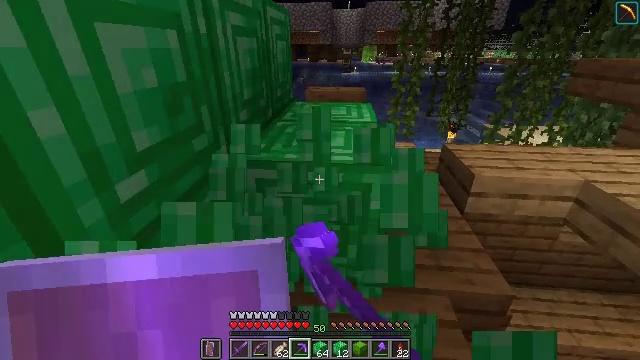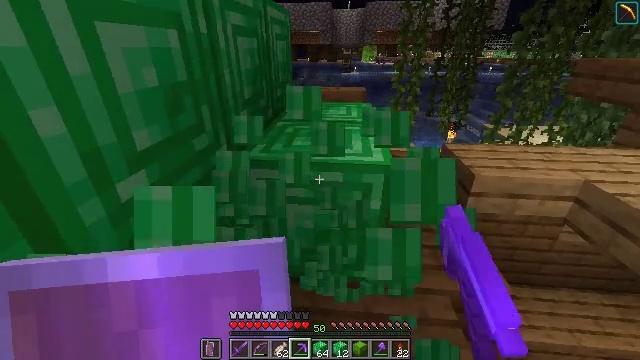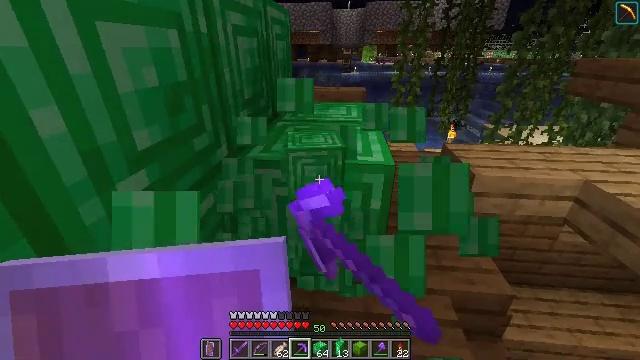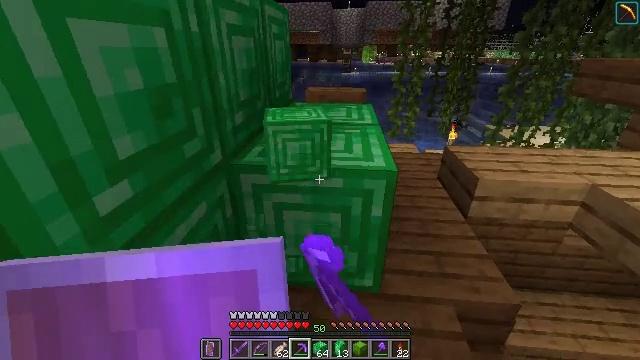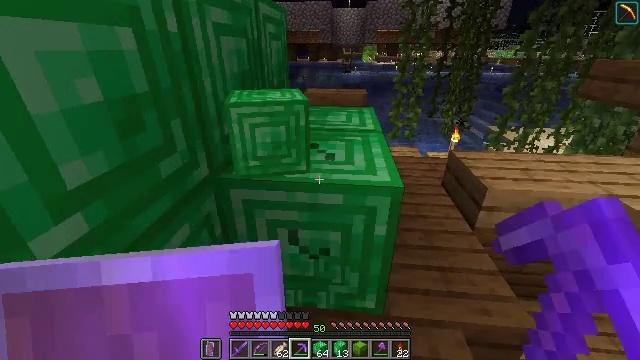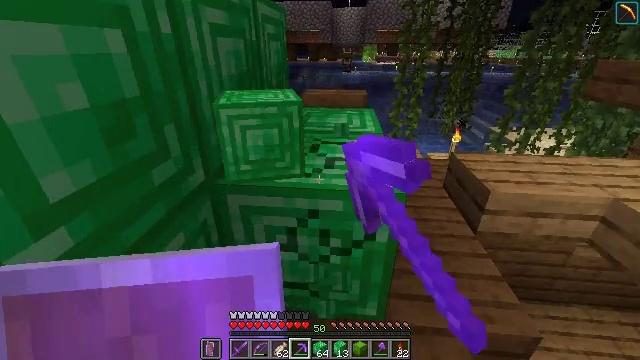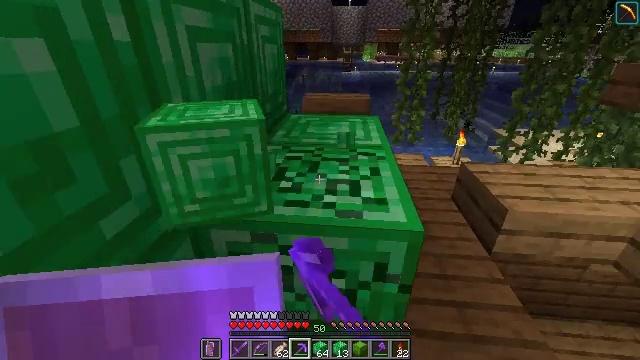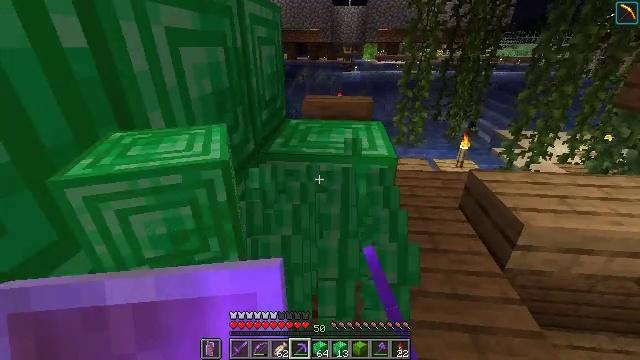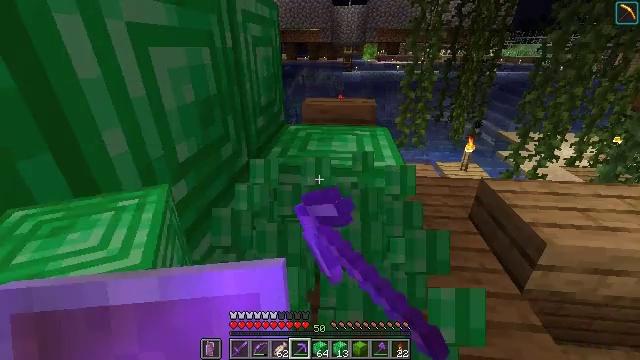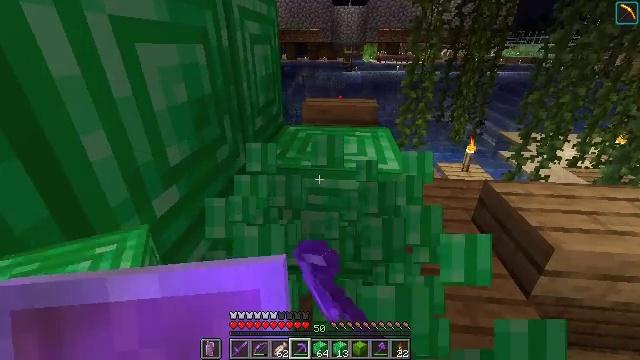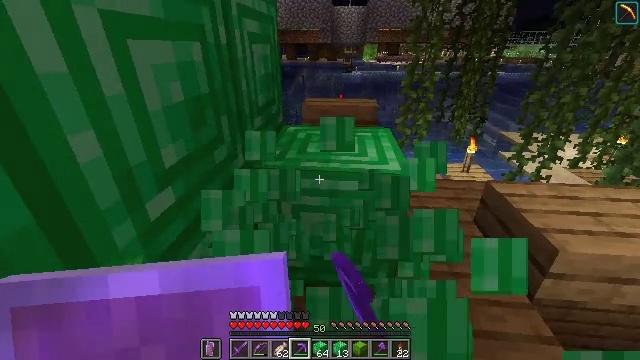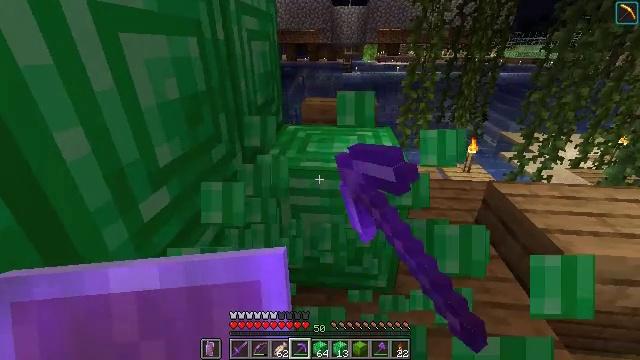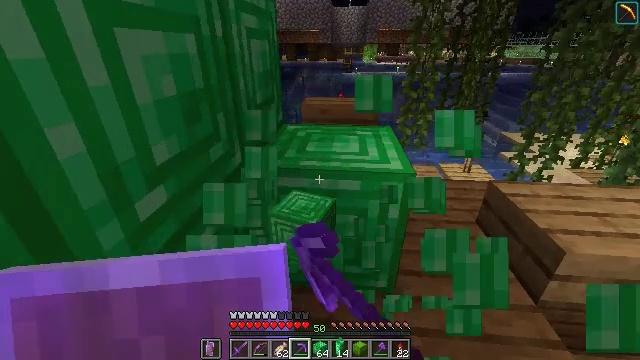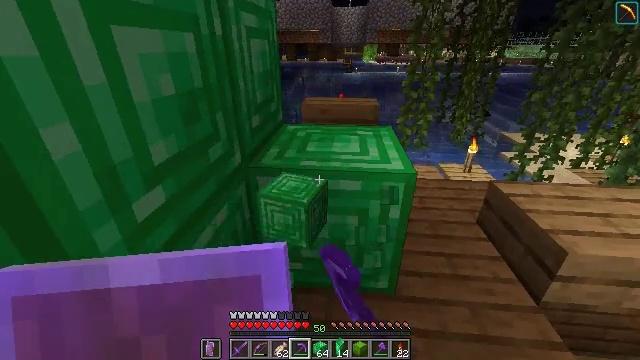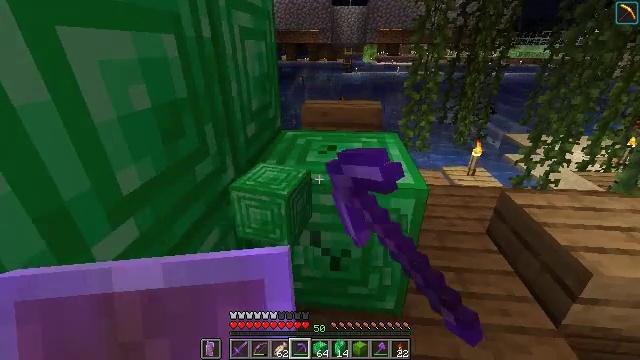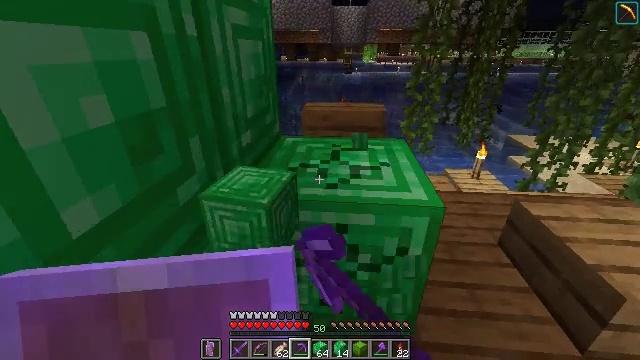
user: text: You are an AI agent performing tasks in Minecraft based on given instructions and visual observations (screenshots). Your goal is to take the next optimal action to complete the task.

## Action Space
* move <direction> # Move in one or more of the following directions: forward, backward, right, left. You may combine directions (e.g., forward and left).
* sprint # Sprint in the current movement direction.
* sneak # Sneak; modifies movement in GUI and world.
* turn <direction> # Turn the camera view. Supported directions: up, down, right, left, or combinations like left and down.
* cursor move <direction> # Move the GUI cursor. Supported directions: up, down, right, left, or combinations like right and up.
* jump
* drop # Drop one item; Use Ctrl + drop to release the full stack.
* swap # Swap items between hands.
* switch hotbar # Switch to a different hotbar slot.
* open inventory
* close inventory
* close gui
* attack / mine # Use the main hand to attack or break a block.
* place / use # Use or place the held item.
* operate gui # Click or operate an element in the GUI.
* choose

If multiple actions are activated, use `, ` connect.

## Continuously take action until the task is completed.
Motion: motion action
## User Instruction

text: Harvest the emerald block.
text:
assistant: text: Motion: attack / mine
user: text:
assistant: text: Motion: attack / mine
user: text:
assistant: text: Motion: move forward, attack / mine
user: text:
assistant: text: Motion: move forward, attack / mine
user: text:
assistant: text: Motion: move forward, attack / mine
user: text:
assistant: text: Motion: move forward, attack / mine
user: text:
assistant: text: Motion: move forward, attack / mine
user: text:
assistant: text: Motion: attack / mine
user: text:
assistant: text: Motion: attack / mine
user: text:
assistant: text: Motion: attack / mine
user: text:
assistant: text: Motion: attack / mine
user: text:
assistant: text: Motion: attack / mine
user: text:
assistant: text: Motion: move forward, attack / mine
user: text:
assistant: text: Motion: move forward, attack / mine
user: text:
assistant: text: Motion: move forward, attack / mine
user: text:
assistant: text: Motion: move forward, attack / mine
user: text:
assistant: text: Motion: move forward, attack / mine
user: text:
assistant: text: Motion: move forward, turn left and down, attack / mine
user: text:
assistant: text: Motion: move forward, turn left and down, attack / mine
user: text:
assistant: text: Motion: turn down, attack / mine
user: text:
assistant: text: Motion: attack / mine
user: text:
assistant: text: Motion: turn left and down
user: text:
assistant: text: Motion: turn left and down
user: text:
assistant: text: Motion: turn left and down
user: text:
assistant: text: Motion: no_op
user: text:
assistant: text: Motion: no_op
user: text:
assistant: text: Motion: no_op
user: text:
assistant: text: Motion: no_op
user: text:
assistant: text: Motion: no_op
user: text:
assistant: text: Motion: no_op